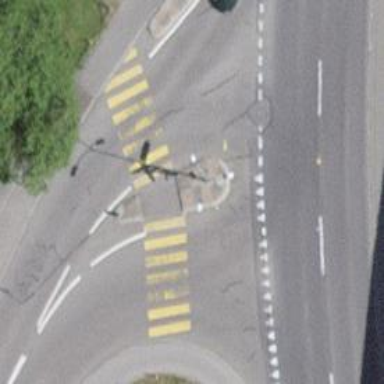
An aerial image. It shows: Footway with asphalt surface and crossing.